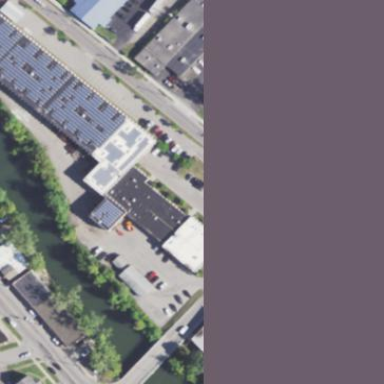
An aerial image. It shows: Industrial building.